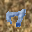
Label: 7